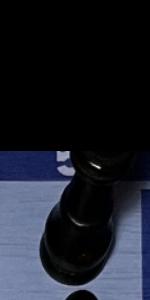
Label: King_Black